Question: Here is my Firebase data structure:

How to access/modify the value of the child in my database?
I tried something like this but it does not work...
'''
var app = angular.module('myApp',['firebase']);
app.controller("todoctrl", ["$scope", "$firebaseArray",
function($scope, $firebaseArray) {
var list = $firebaseArray(new Firebase('https://todo-5a386.firebaseio.com/'));
var status = list.child("status");
// set status
$scope.set() = function(){
status.$set("$scope.status")
};
}
]);
'''
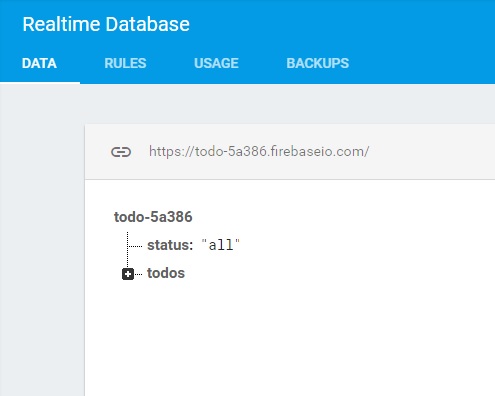
Answer: I believe this is what you are looking for in order to be able to view and modify "status" in the DOM:
'''
var app = angular.module('myApp',['firebase']);
app.controller("todoctrl", ["$scope", "$firebaseObject",
function($scope, $firebaseObject) {
var ref = new Firebase('https://todo-5a386.firebaseio.com/').child("status");
//this will make status available to modify and usable in the DOM in ng-model or the like
$scope.status = $firebaseObject(ref);
$scope.status.$loaded().then(function(){
//data is now loaded from firebase
console.log("status: " + $scope.status);
});
}
]);
'''
It can then be accesses in the DOM or modified such as:
'''
<label>Firebase Status</label>
<input type="text" ng-model="status"/>
'''
To 3 way bind per the <URL>:
'''
var app = angular.module('myApp',['firebase']);
app.controller("todoctrl", ["$scope", "$firebaseObject",
function($scope, $firebaseObject) {
var ref = new Firebase('https://todo-5a386.firebaseio.com/').child("status");
//this will make status available to modify and usable in the DOM in ng-model or the like
var obj = $firebaseObject(ref);
obj.$loaded().then(function(){
//data is now loaded from firebase
console.log("status: " + obj);
});
$scope.status = obj;
obj.$bindTo($scope, "status");
}
]);
'''
This should be 3-way bound so changes you make to status should be reflected in the database.